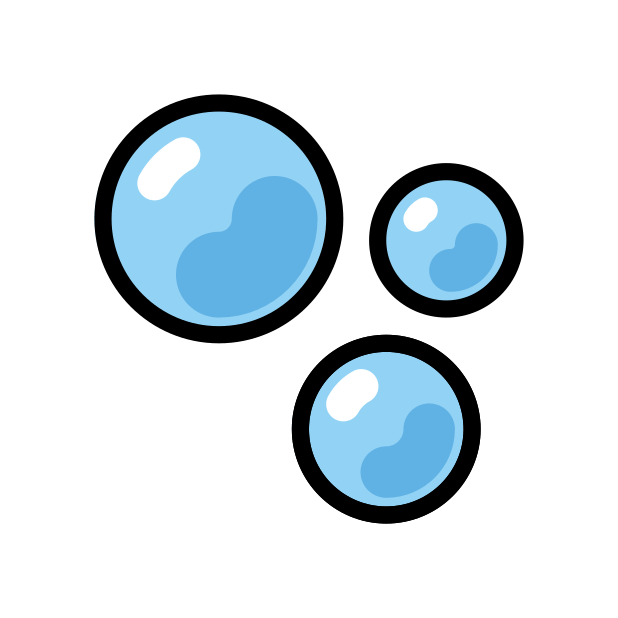
Emoji: 🫧
Name: bubbles
Unicode: 0x1fae7